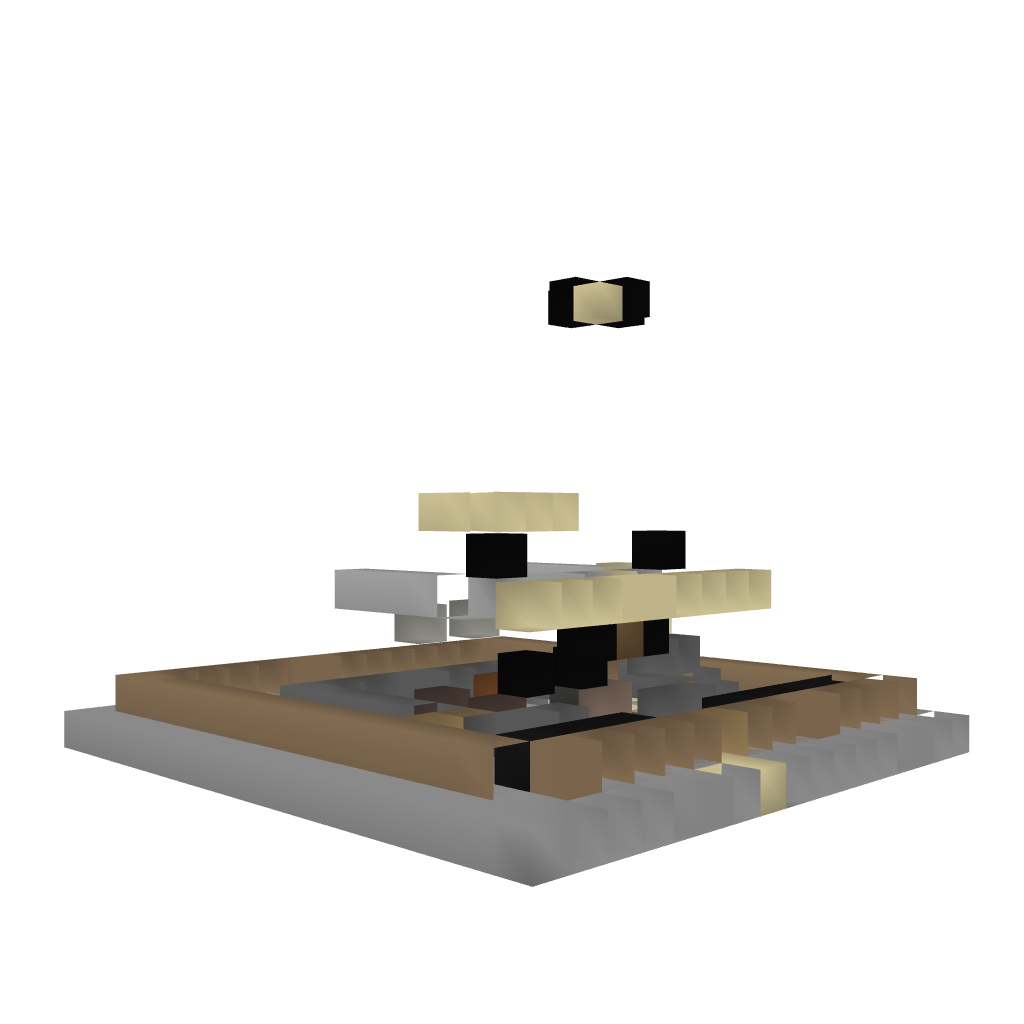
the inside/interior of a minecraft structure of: Norton House 1